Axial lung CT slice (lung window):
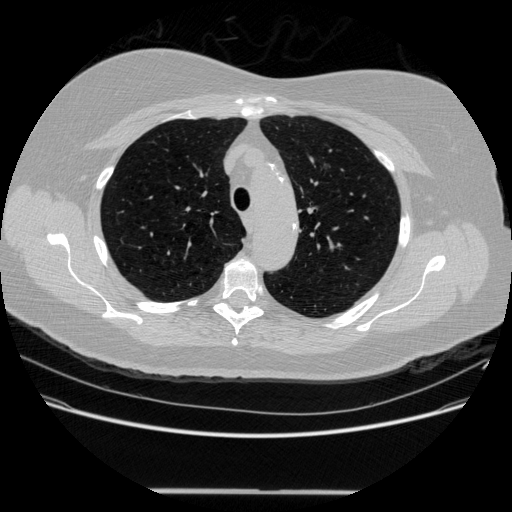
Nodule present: no